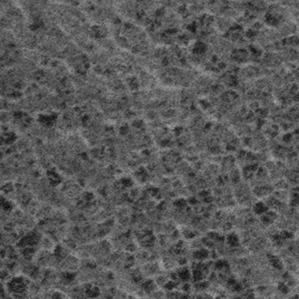
Label: frost